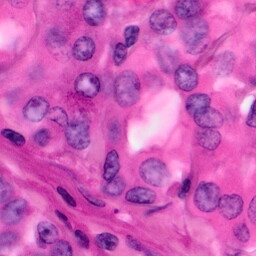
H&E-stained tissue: Pancreatic